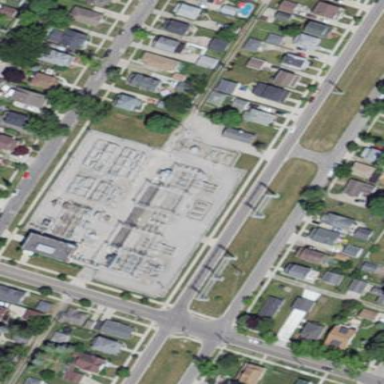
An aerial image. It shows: Transmission-level power substation.